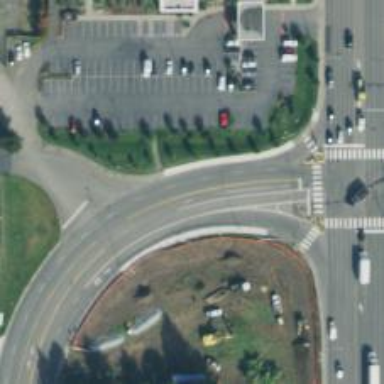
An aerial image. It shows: Secondary road with sidewalk on the left.